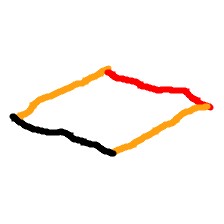
Shape: rhombus